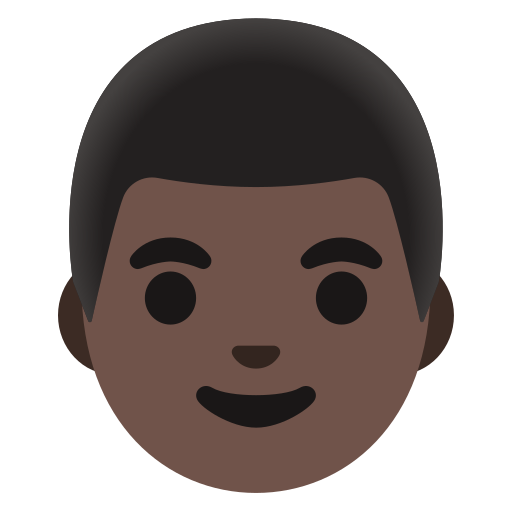
Emoji: 👨🏿